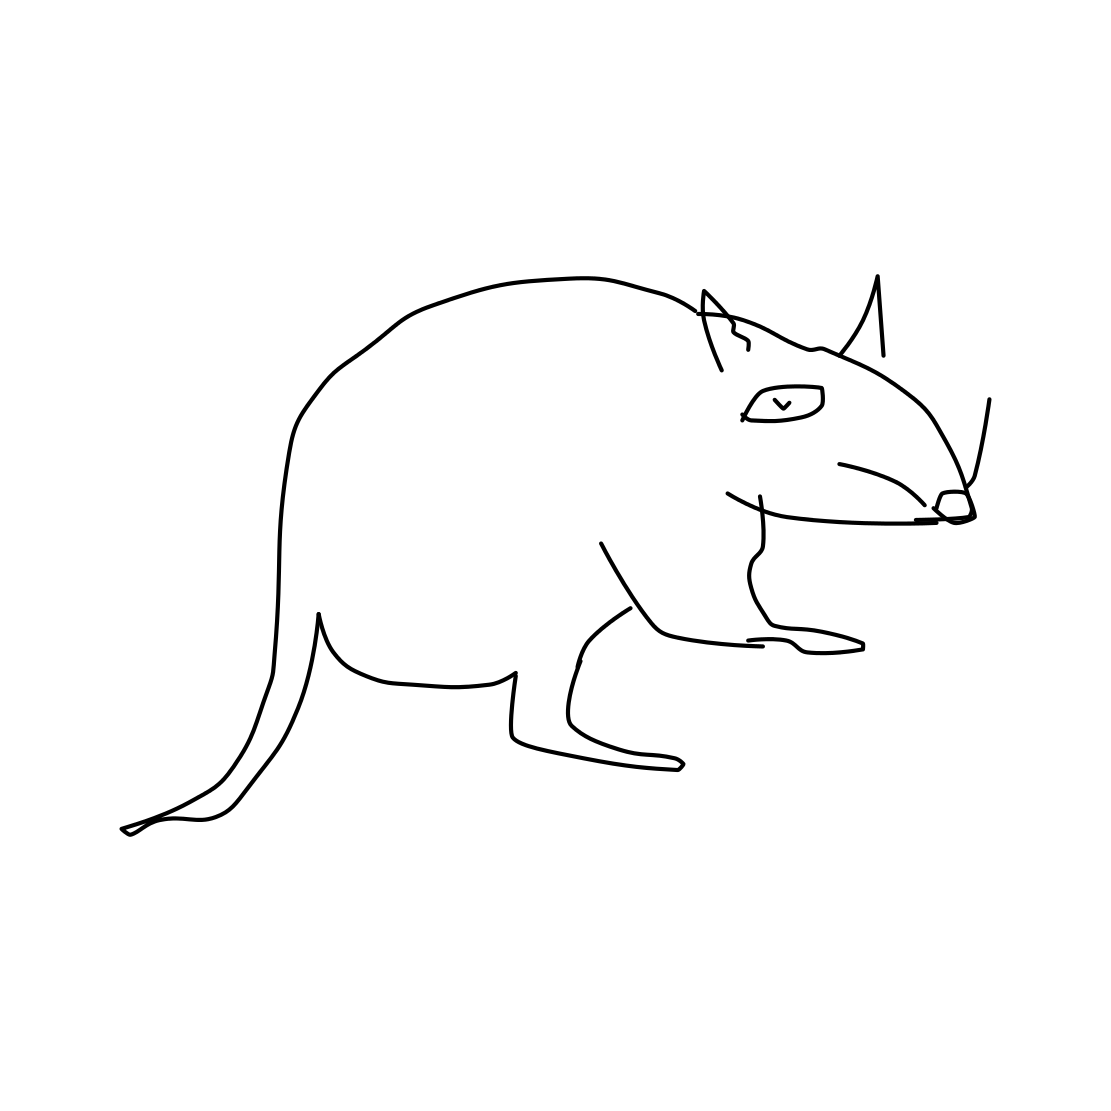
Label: mouse (animal)